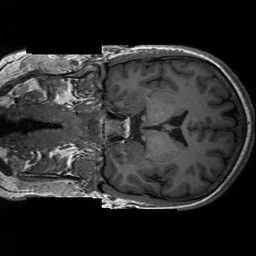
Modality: T1w
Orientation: coronal
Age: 39
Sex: male
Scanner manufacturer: siemens
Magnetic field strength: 3 T
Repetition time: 2.3 s
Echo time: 0.00233 s